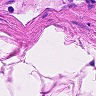
Metastatic tissue present: no